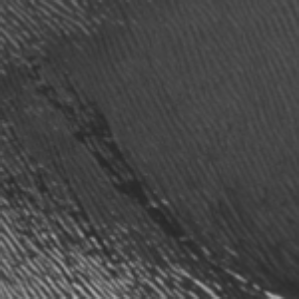
Label: frost